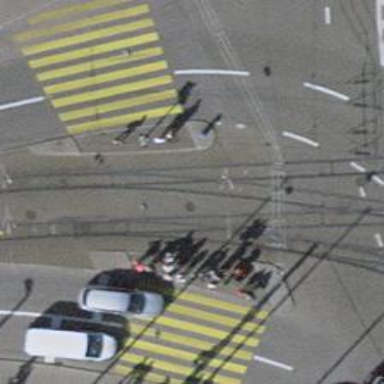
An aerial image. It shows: Kerb barrier.